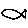
Label: fish